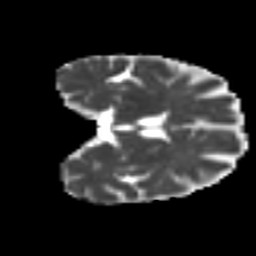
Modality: MD
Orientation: coronal
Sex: female
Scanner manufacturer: ge
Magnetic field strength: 3 T
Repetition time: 7 s
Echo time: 0.08 s